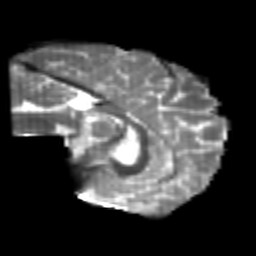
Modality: T2w
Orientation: sagittal
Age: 20
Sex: male
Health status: healthy
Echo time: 0.074 s